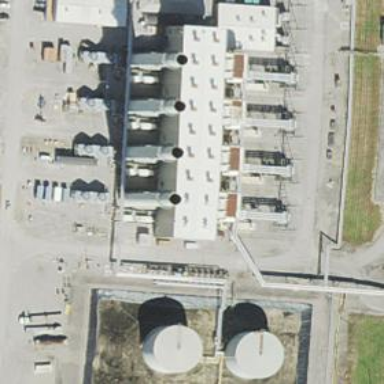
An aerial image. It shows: Gas turbine generator is in use.